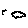
Label: cloud